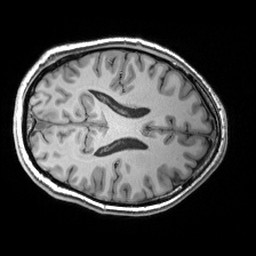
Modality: T1w
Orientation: axial
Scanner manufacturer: siemens
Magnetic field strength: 3 T
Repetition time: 2.53 s
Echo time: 0.00299 s